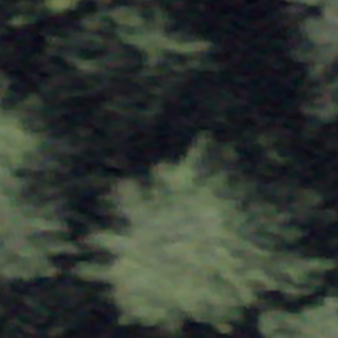
Label: other